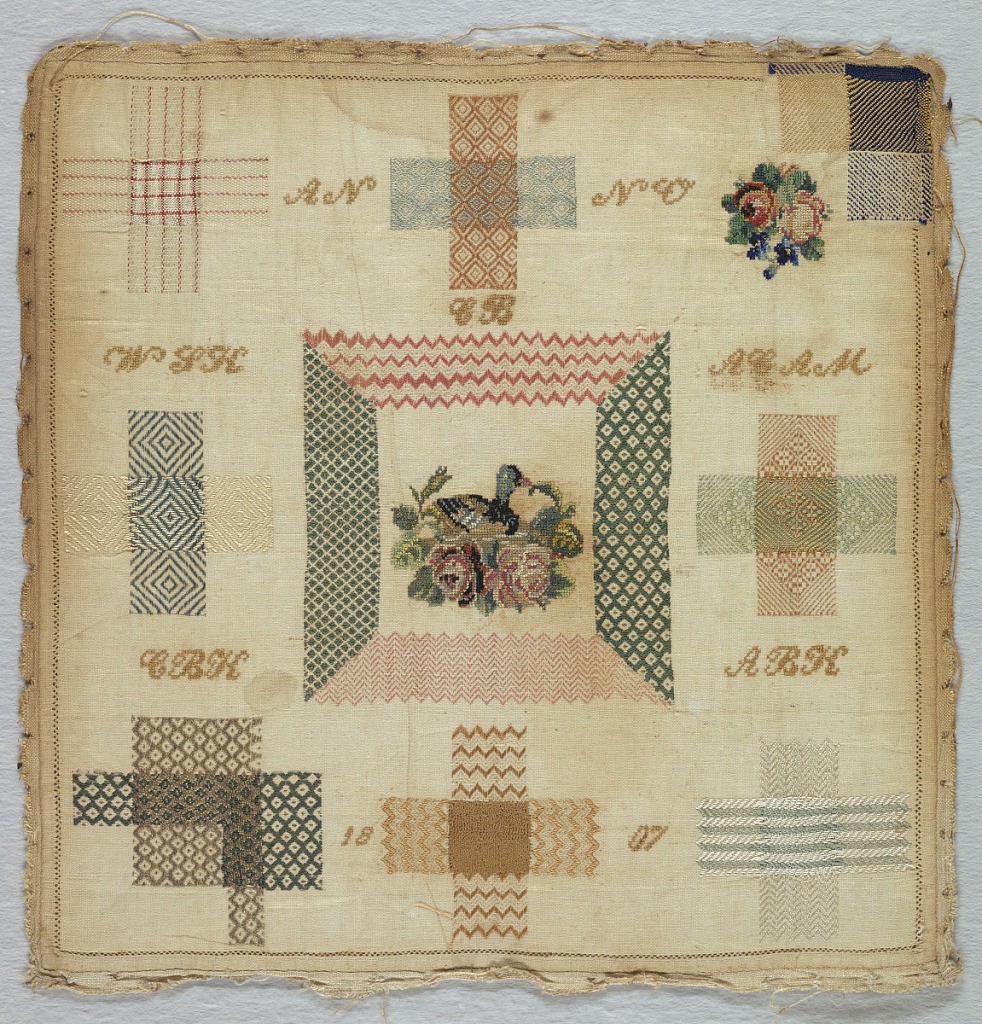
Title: Darning sampler
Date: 1807
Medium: silk embroidery on cotton foundation Technique: embroidered in running and cross stitches on plain weave foundation
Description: Central square with duck and flowers in the middle; seven darning crosses and darned corner.